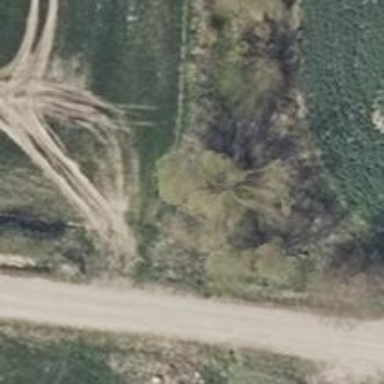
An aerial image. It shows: Deciduous tree with broadleaved leaves.